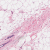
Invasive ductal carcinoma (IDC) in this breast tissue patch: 0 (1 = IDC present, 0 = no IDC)